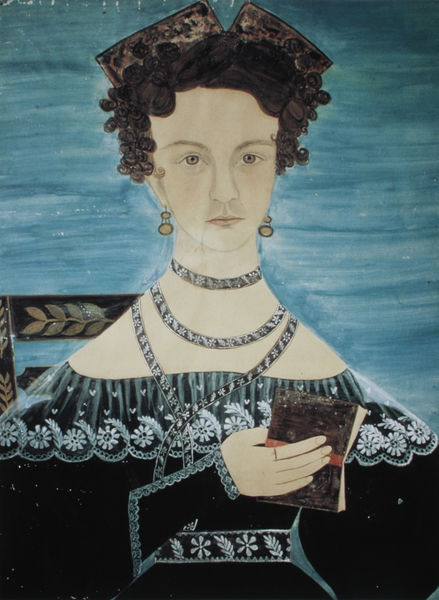
Titel: Junge Frau in Schwarz mit brauner Schleife
Künstler: Ruth W. Shute
Standort: York (Maine)
Institution: Historic Landmarks
Schlagwörter: blau, blätter, dunkel, gemälde, hand, haut, himmel, umhang, gelb, grün, ocker, sitzen, ausschnitt, blumen, braun, frau, frisur, geste, grau, haar, hell, hintergrund, hut, kleid, mund, nase, ohrring, orange, schmuck, schwarz, skizze, stuhl, türkis, weiss, blick, blüten, dame, gürtel, rot, tuch, haube, muster, ornament, schleife, jung, kappe, mütze, arm, augen, band, barock, bibel, blass, gesicht, haarschmuck, halten, kragen, lang, spitze, trauer, ärmel, bildnis, hals, portrait, porträt, rückenlehne, flach, auge, bestickt, haare, sitzend, stickerei, ohrringe, spitzen, augenbrauen, borte, brustbild, frontal, kinn, krone, lippen, locke, locken, potrait, renaissance, schultern, hellblau, kopfbedeckung, taille, wangen, lehne, halsband, fläche, kette, wasserfarbe, naiv, bordüre, jugendstil, zeigefinger, ernst, streng, grimmig, lesen, stuhllehne, rüschen, wange, ring, halskette, kühle, bemalt, wasserfarben, buch, eckig, fingerring, kälte, zweig, linear, symmetrisch, markant, mundwinkel, ketten, stilisiert, wei0, kopfputz, entwurf, vereinfacht, einband, heft, verziert, büchlein, blaugrau, brief, ohring, kahlo, elisabeth, königin, unfertig, bänder, oranament, aufgeschlagen, onduliert, schmale lippen, klunker, klassizistisch, riss, gebetbuch, geschmückt, abfallend, kantig, geschmeide, statisch, bätter, mexico, handhaltung, blcik, hitergrund, portrát, herrin, halsketten, bänd, differenzierung, bauernstuhl, blumenbordüre, chloisonismus, dlocken, klunkern, franreich